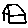
Label: house